Question: I have a Jtable with several columns and rows. And I want to add a divider between 2 rows, like this but in horizontal:

Any idea? I know that I could create another empty row, as a divider. but Is any way to do like the image? but horizontal.
Thanks.
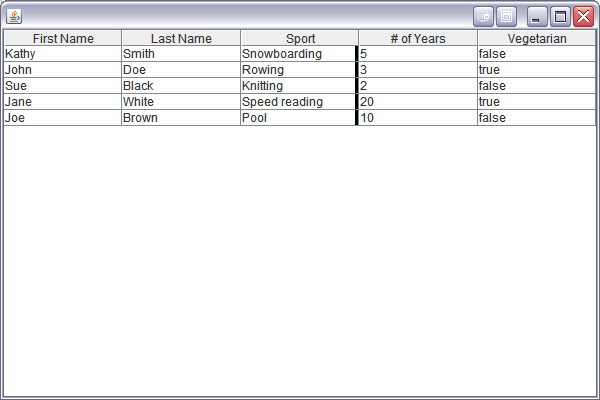
Answer: You can override <URL> to the 'bottom' when the 'row' matches the one you want.